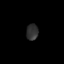
Tissue: skin
Cell type: Epithelial cells
Senescence score: 0.2613
Nuclear area (px): 192
Mean DAPI intensity: 47.552